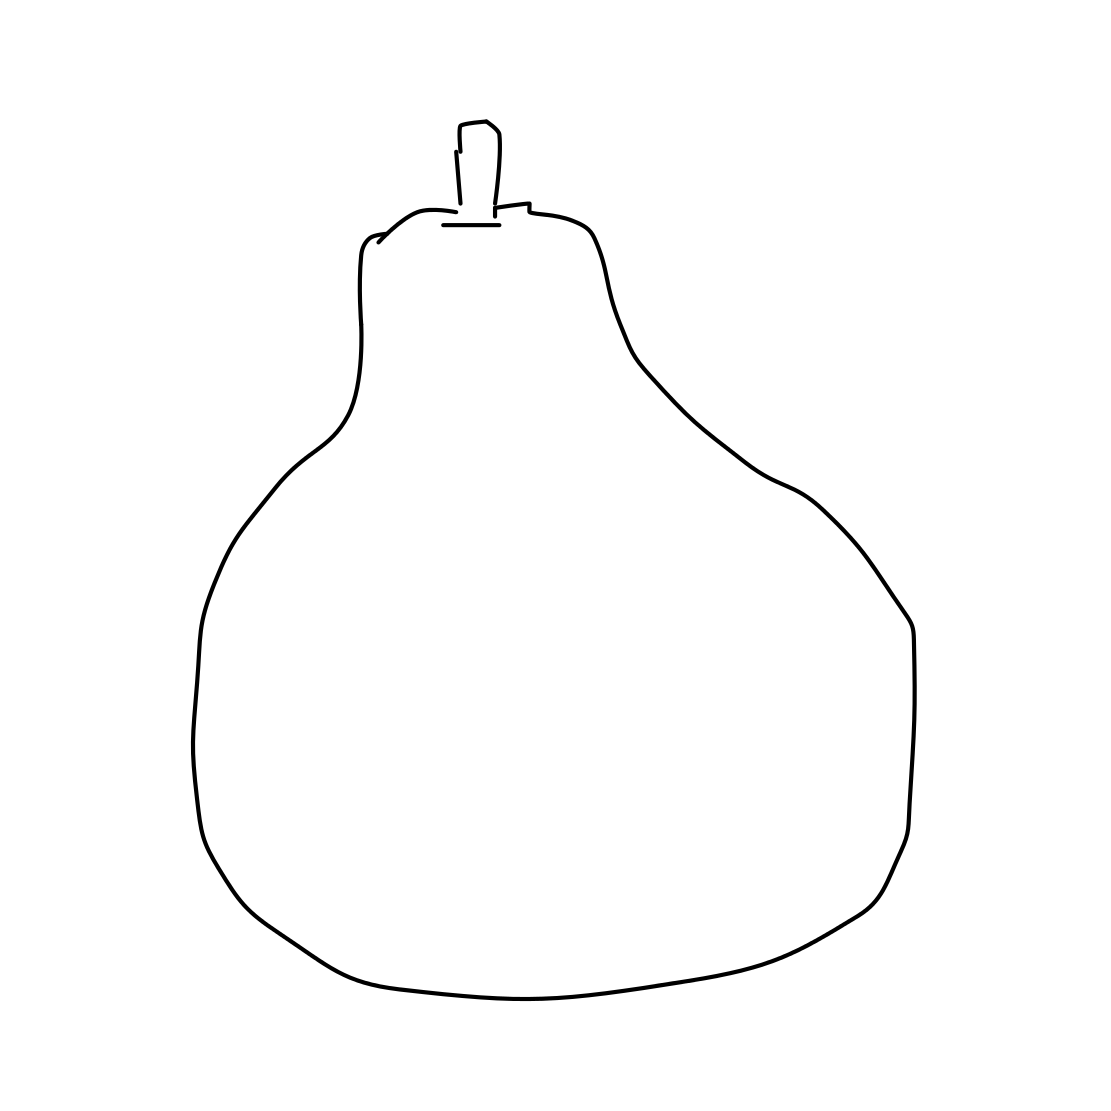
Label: pear